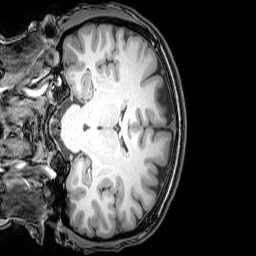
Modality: T1w
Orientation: coronal
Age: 24
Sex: female
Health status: healthy
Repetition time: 0.081 s
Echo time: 0.037 s